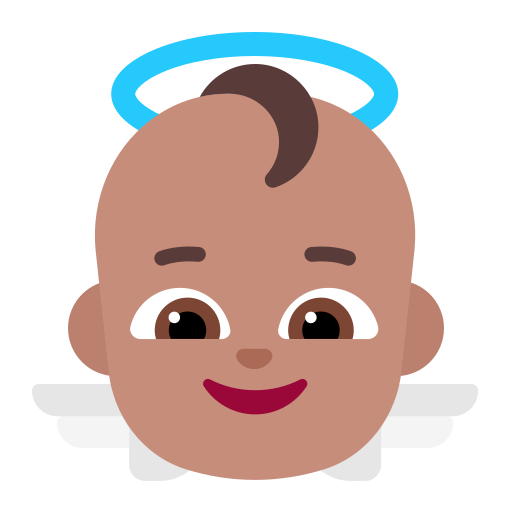
baby angel flat